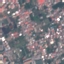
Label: Residential